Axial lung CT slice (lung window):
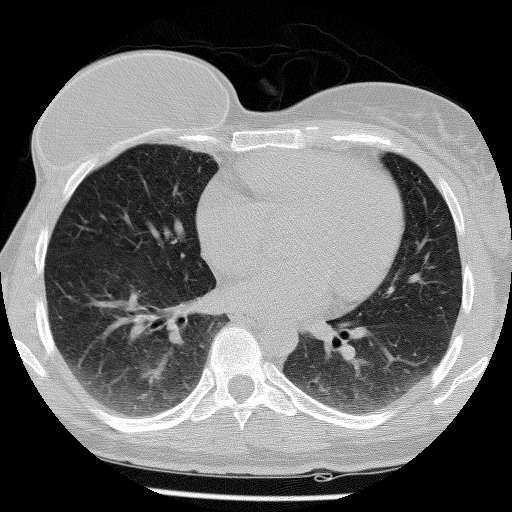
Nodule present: no